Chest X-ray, AP view. Patient: 47 years old, sex M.
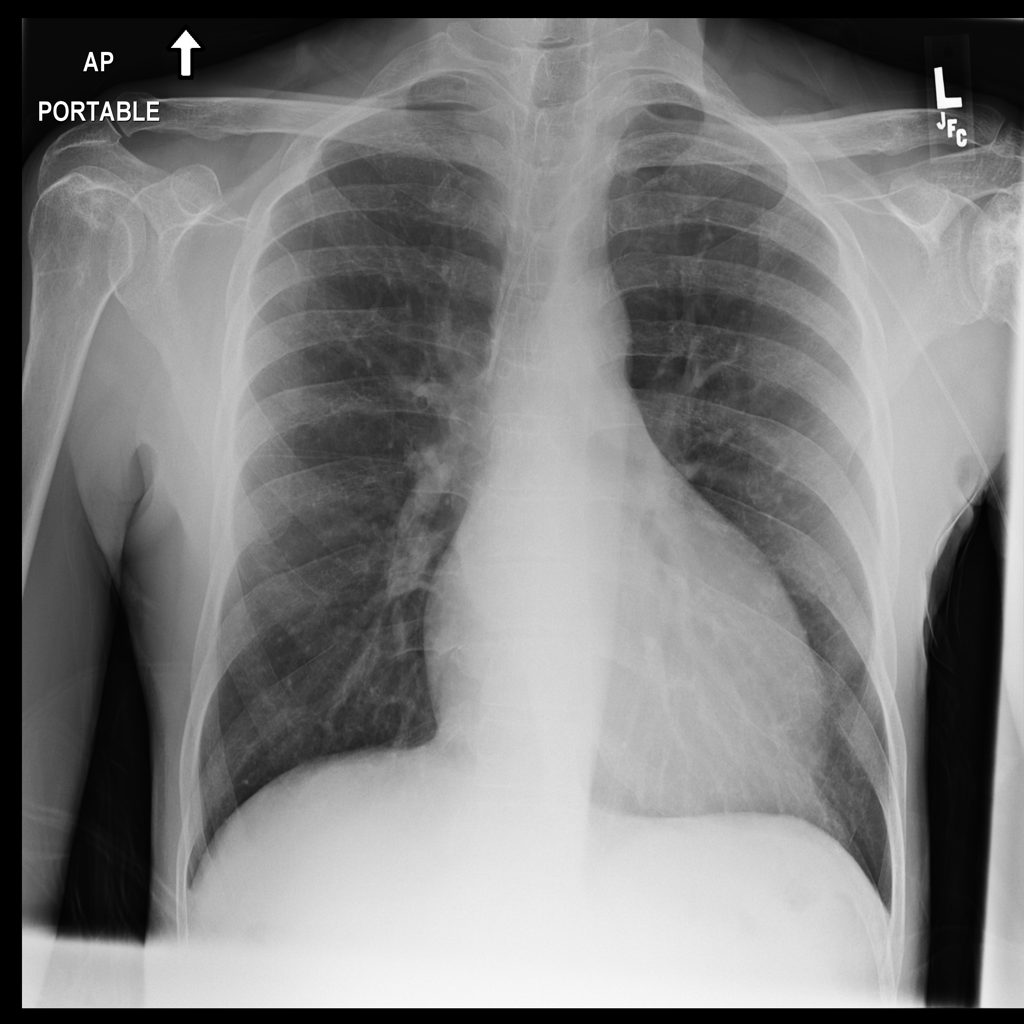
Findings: No Finding